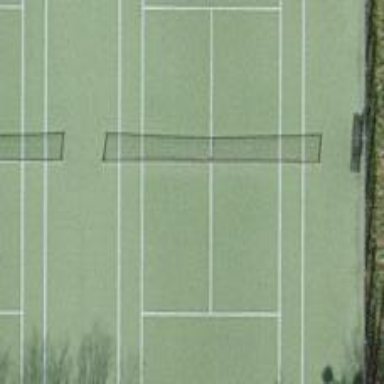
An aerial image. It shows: Tennis court on pitch.